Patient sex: F
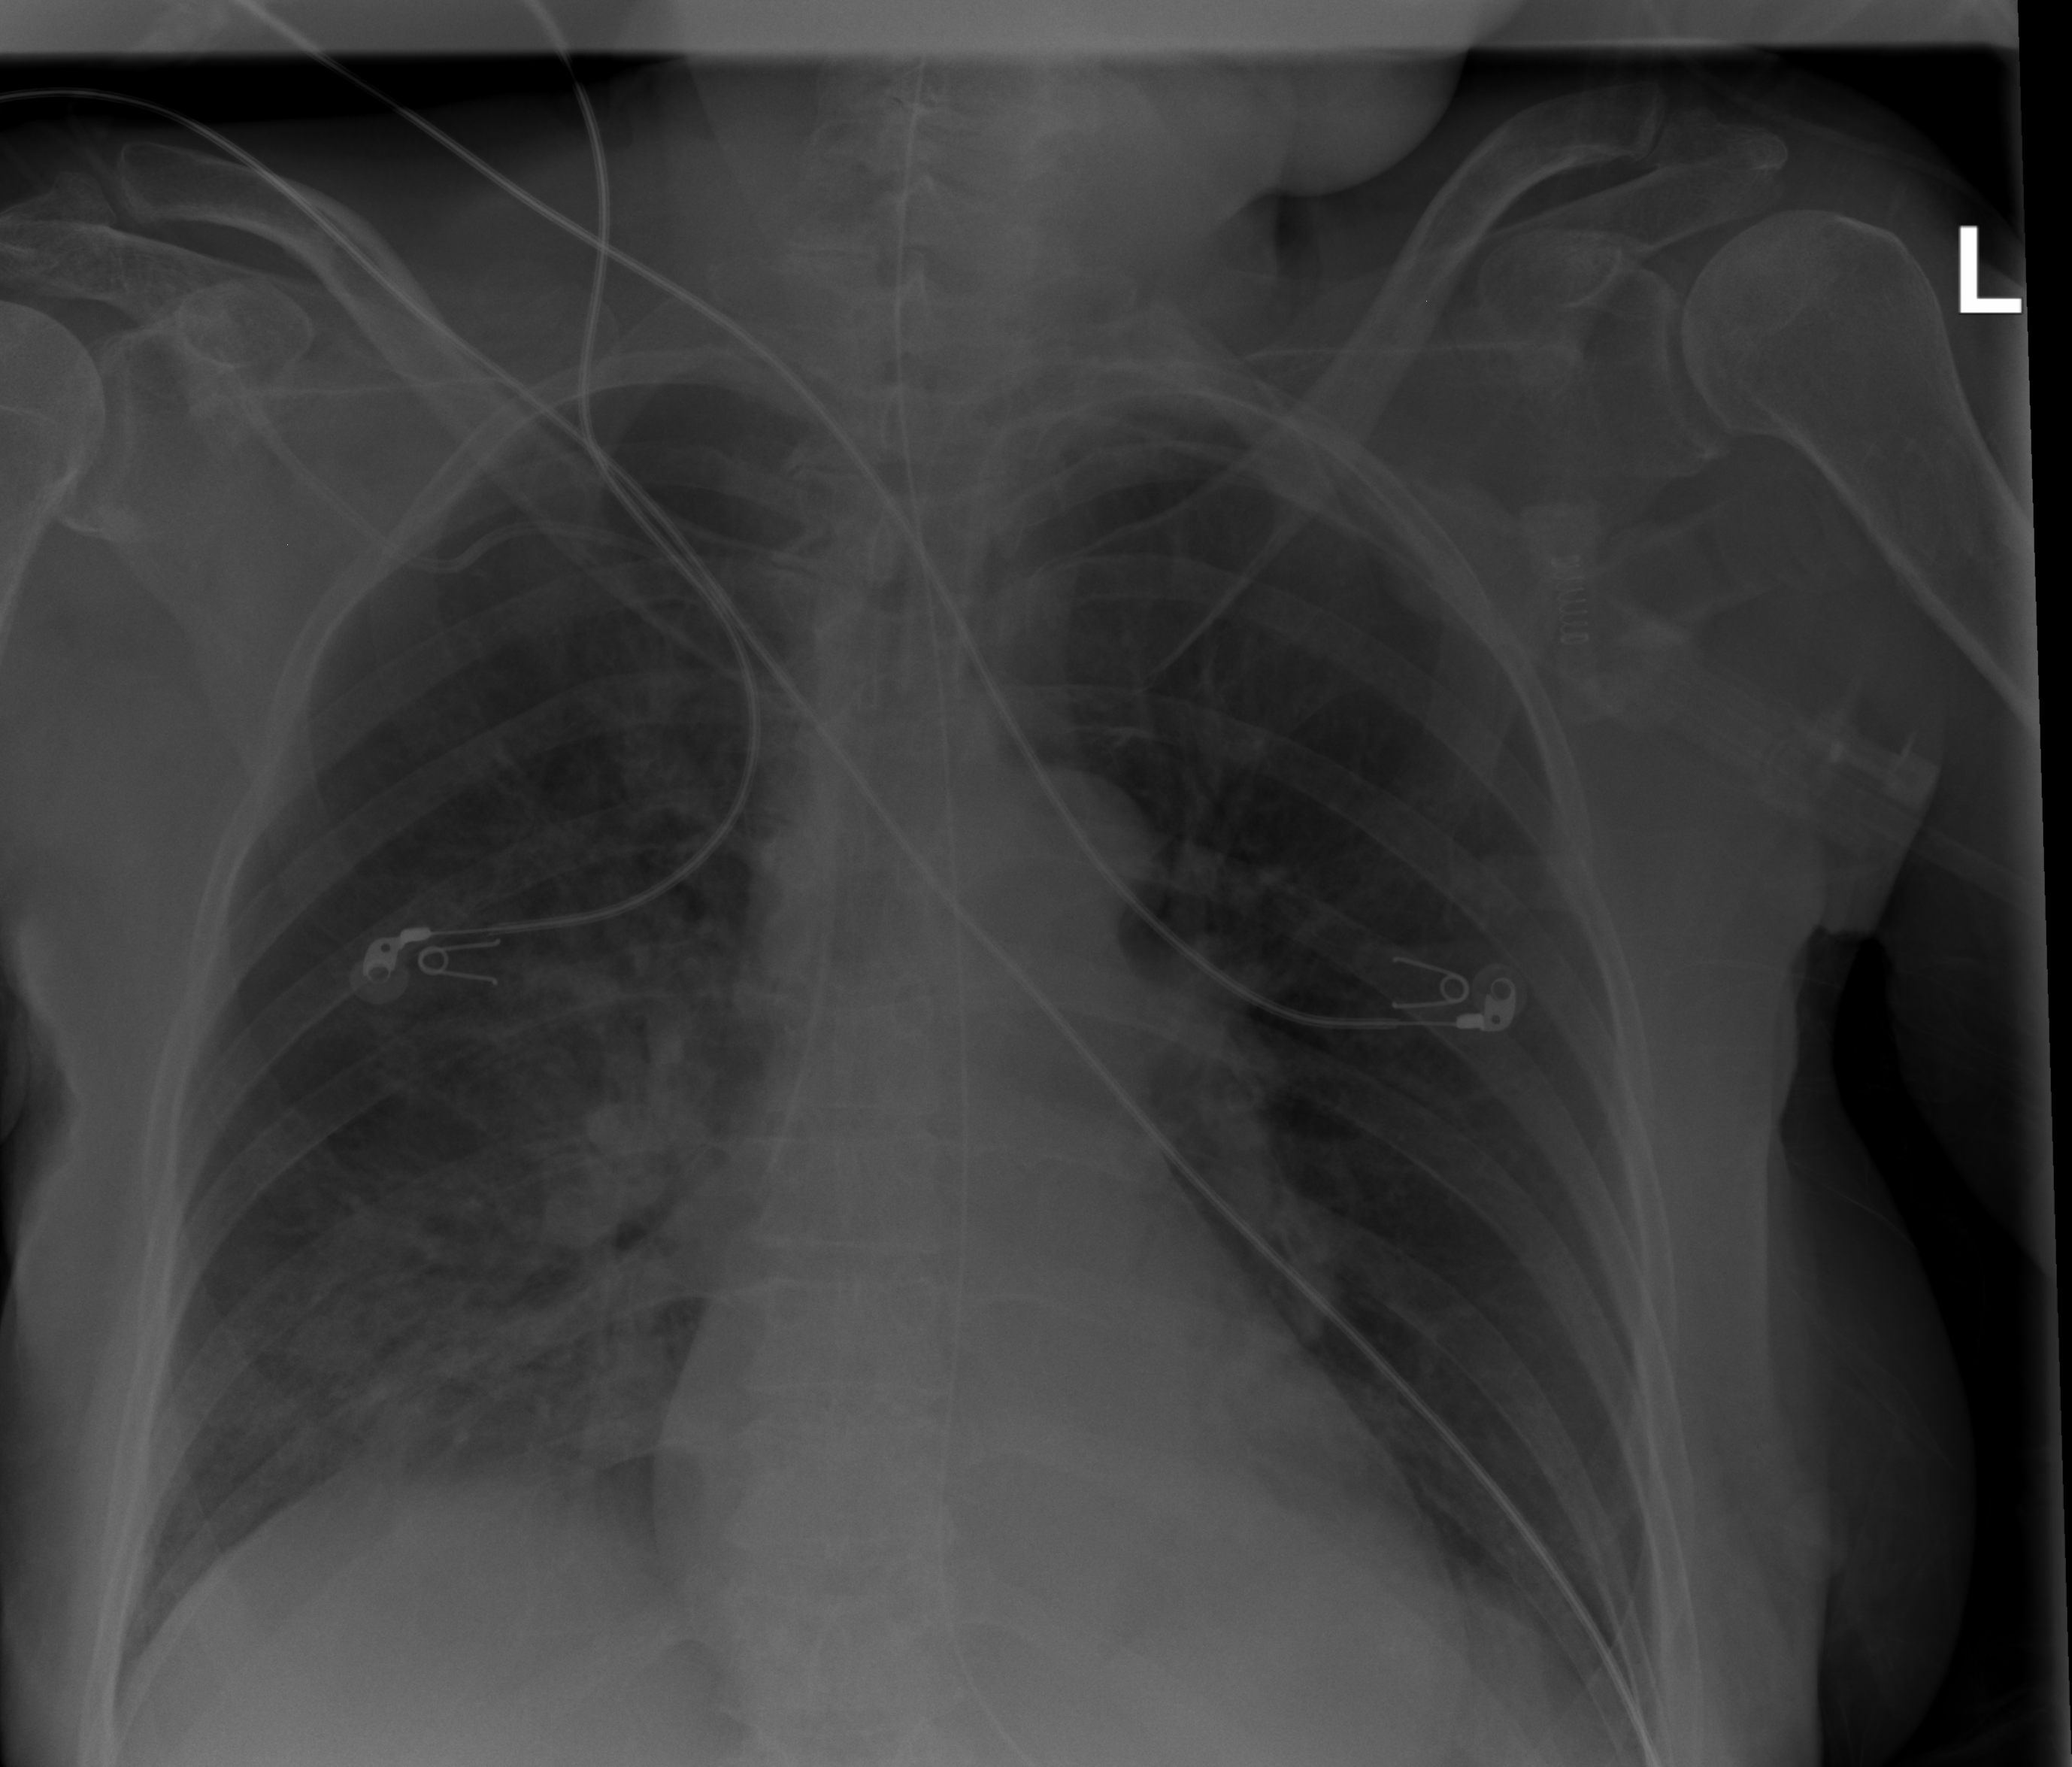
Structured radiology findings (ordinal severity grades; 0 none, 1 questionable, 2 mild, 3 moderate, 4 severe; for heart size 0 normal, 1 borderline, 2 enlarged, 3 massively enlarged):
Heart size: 0
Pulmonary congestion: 0
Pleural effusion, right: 0
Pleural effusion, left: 0
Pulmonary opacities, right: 2
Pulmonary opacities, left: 0
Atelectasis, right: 0
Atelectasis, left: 0